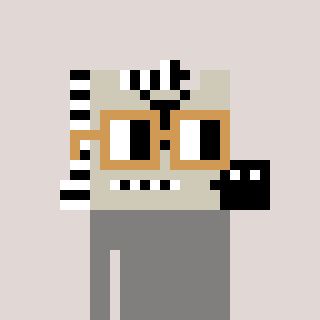
a pixel art character with square brown glasses, a zebra-shaped head and a bluegrey-colored body on a warm background